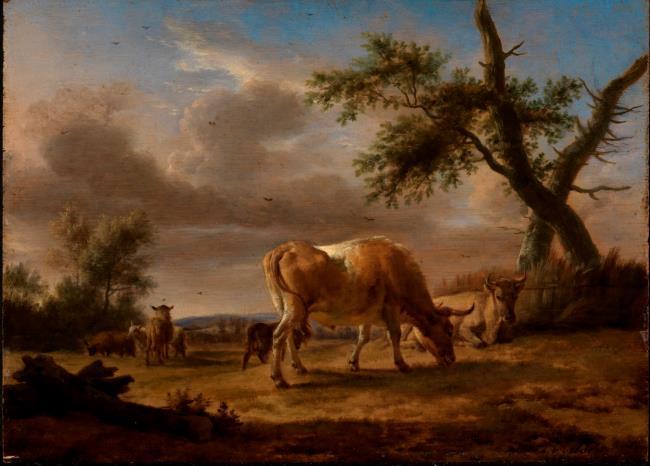
Title: Meadow landscape with cows and sheep
Artist: Adriaen van de Velde
Earliest date: 1662
Latest date: 1662
Genre: painting
Iconography: cattle
Keywords: meadow landscape, graze, cow, sheep, tree stump, birds (guide term)